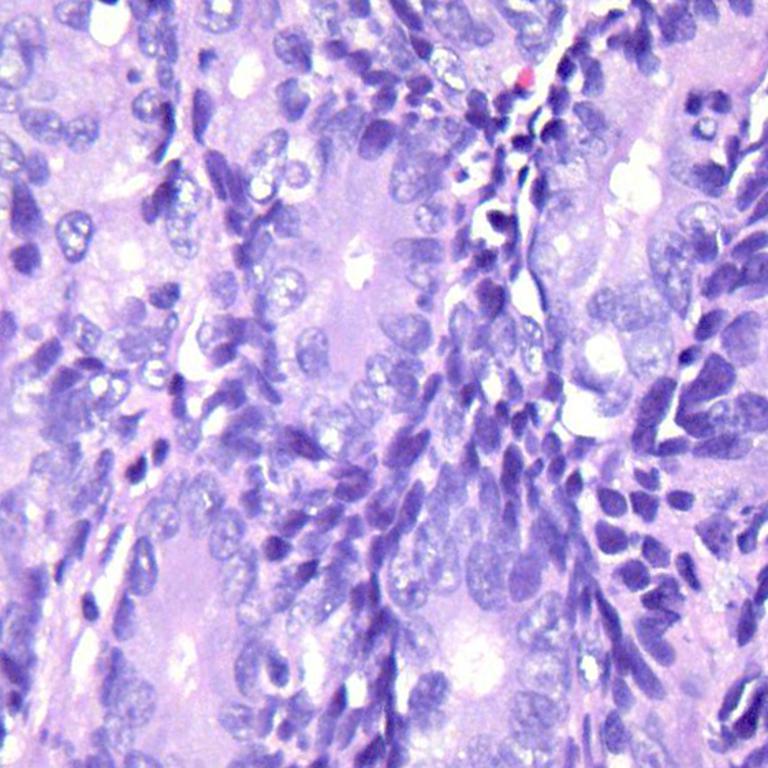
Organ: colon
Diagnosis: adenocarcinomas